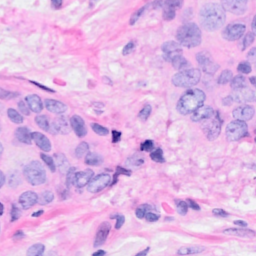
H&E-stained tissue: Breast